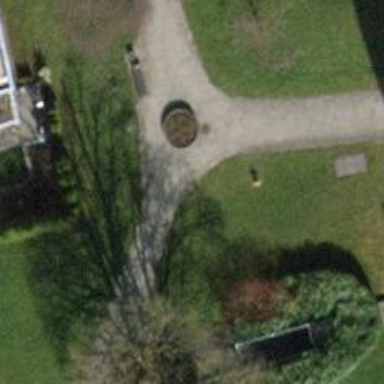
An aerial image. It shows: Paved footway.